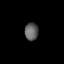
Tissue: lung
Cell type: Epithelial cells
Senescence score: 0.1689
Nuclear area (px): 233
Mean DAPI intensity: 96.129